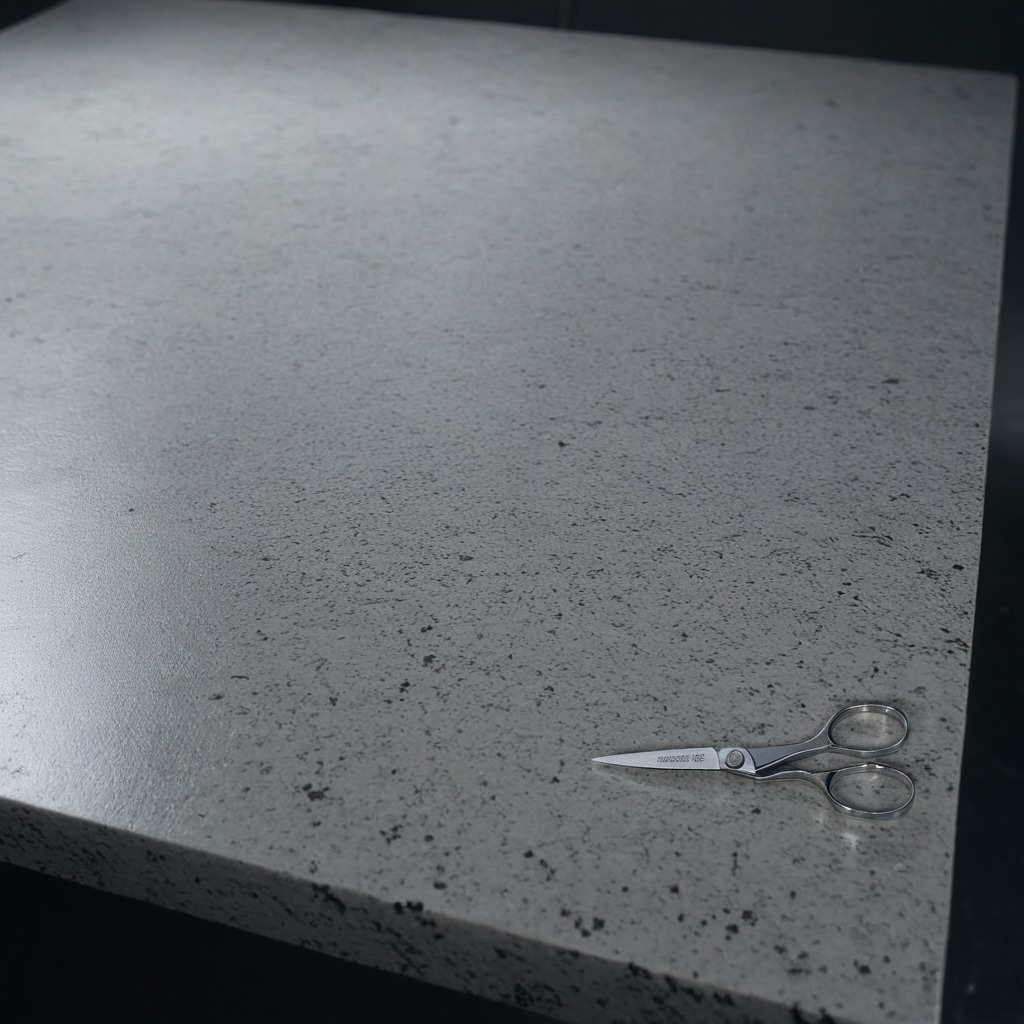
A scissor lies on a clean granite table inside a workshop at night.